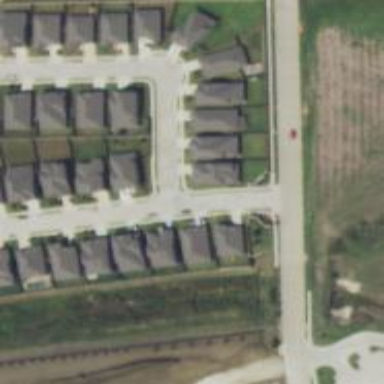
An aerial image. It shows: Residential road.